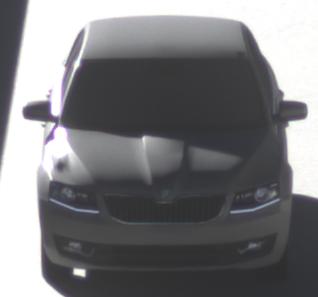
Make: Skoda
Model: Octavia 1.2 TSI
Detailed model: Octavia (III) Limousine
Model produced from: 2013/02
Model produced until: 2015/04
Doors: 5
Color: gray
Road condition: dry road
Daytime: morning or afternoon
Contrast: high contrast